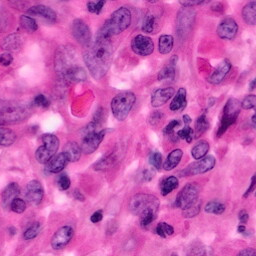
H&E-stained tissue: Pancreatic